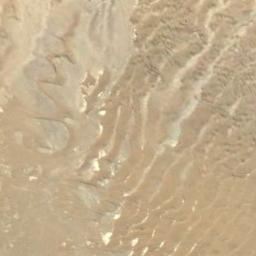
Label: desert